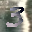
Label: 3